Field crop: maize
Growth stage: 2
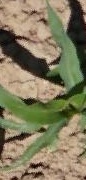
Species: maize